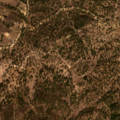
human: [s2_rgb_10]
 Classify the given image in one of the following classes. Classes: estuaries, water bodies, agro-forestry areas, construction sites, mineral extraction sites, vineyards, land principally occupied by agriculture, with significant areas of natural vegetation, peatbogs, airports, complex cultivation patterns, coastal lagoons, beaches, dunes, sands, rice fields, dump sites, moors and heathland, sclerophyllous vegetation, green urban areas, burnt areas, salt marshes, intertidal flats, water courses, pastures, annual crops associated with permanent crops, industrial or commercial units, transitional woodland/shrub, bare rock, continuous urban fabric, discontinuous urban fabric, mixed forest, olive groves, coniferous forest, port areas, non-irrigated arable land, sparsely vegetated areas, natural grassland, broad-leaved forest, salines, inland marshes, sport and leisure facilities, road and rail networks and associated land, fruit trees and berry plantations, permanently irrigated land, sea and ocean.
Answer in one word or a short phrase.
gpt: olive groves, agro-forestry areas, broad-leaved forest